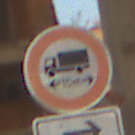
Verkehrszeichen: TatsaechlicheLaenge
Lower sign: RichtungsangabeDurchPfeile5
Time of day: SunriseSunset
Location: Roofed (Suburban)
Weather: Clear
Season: NotSpecified
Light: Natural